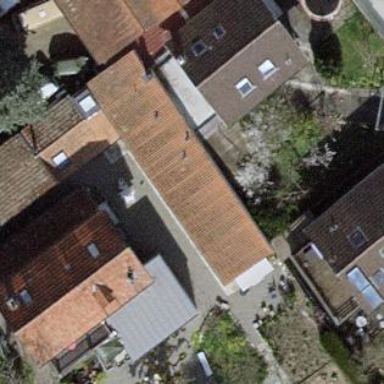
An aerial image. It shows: View of roof of building.